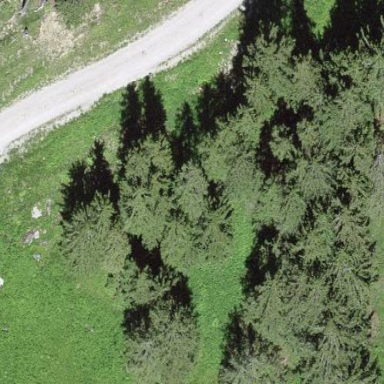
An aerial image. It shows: Forest area dominated by needle-leaved trees.